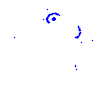
Particle: proton